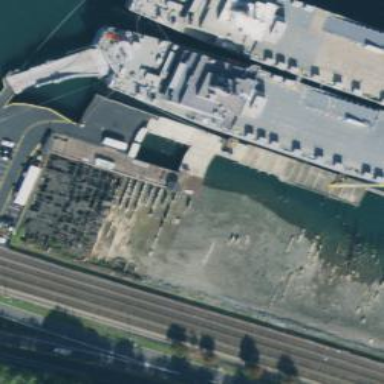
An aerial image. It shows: Pier in ruined state.